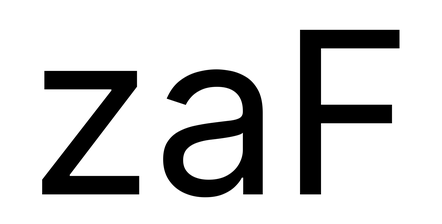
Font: Inter_Regular